Question: I made a picture of a blob in VTK. Blob consists of many triangular pyramids with their vertices in the centre of the blob.

I would like to see all lines, but Paraview hid all internal lines of the blob. Is it possible to make these lines visible?
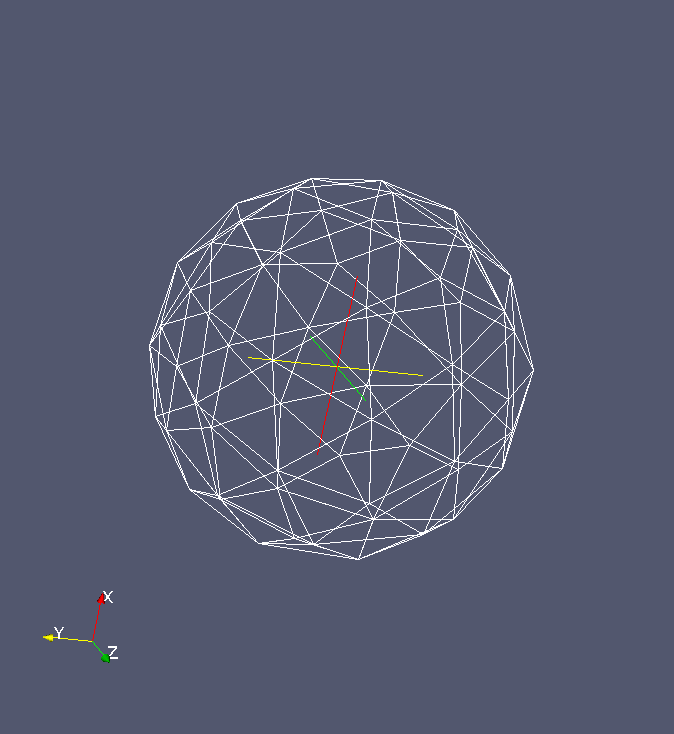
Answer: Yes. Use the Extract Edges filter. This will extract all edges in your mesh, not just the edges on the outside surface.